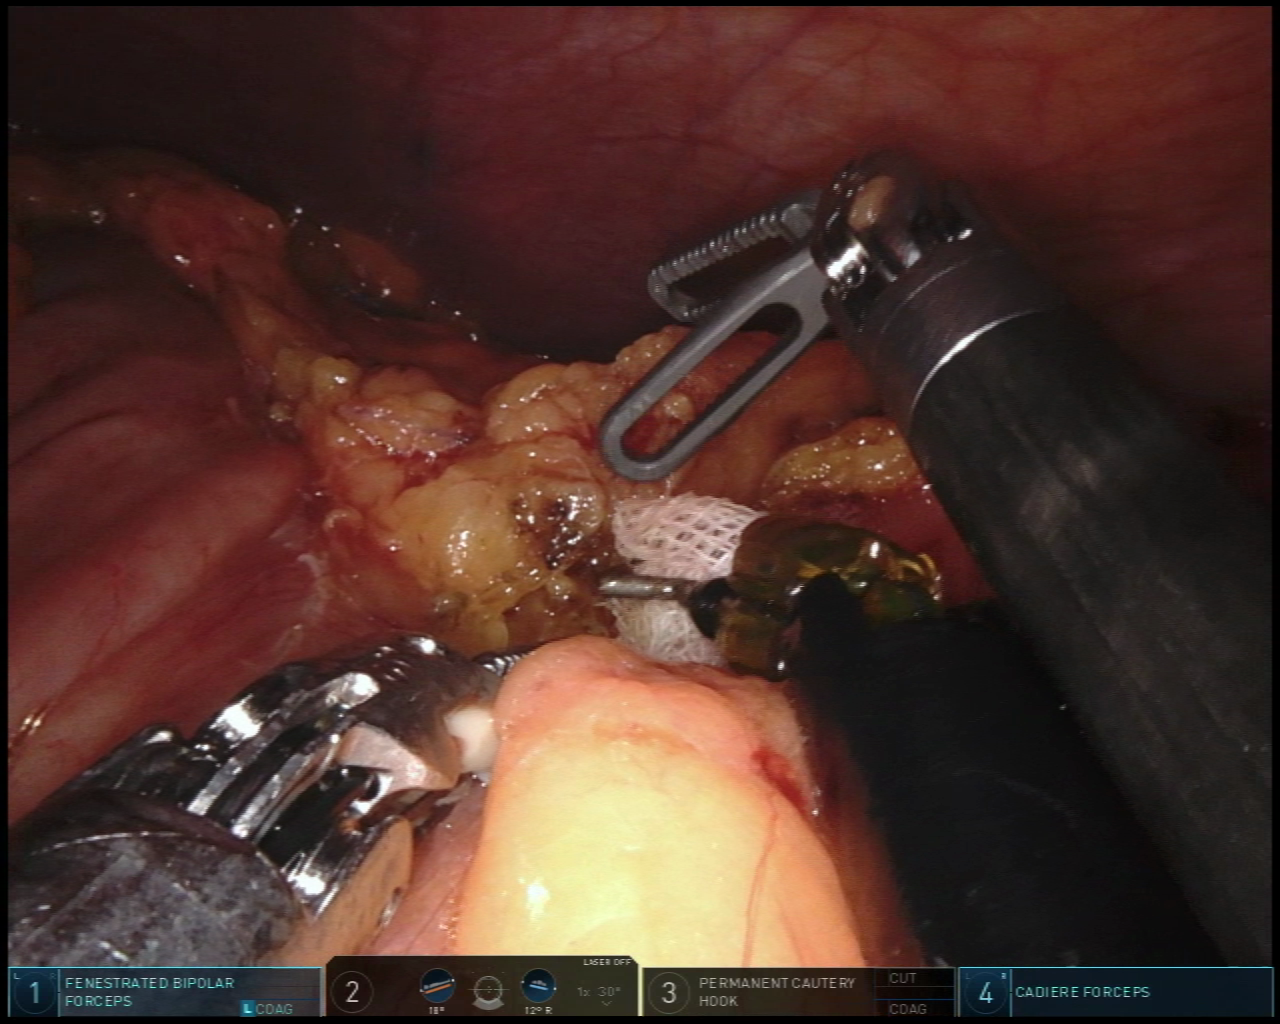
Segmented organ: spleen
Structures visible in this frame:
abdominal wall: yes
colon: yes
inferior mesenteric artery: no
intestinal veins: no
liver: no
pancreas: no
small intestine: no
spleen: yes
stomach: no
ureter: no
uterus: no
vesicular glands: no